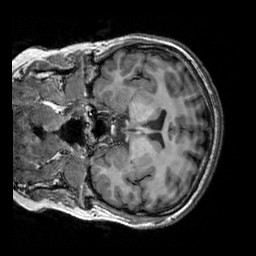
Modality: T1w
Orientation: coronal
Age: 23
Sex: female
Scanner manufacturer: siemens
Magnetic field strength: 3 T
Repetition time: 2.3 s
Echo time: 0.00303 s